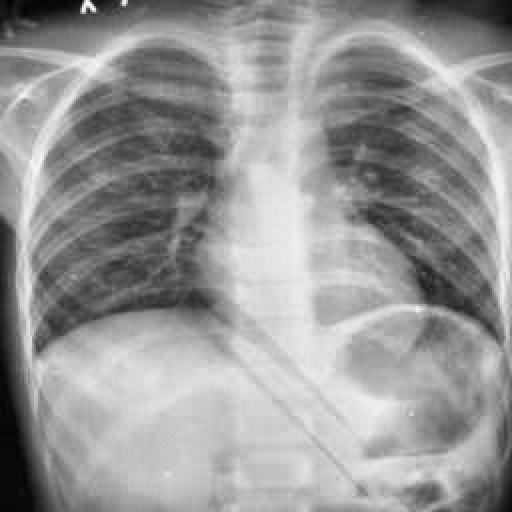
Finding: TUBERCULOSIS